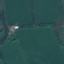
Land use / land cover class: Pasture